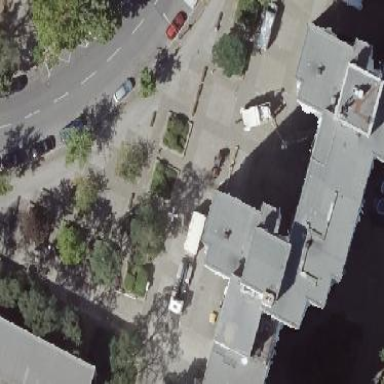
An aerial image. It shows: Apartment building with flat roof.